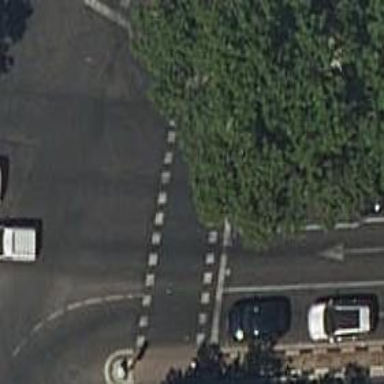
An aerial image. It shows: Road with traffic signals at crossing.